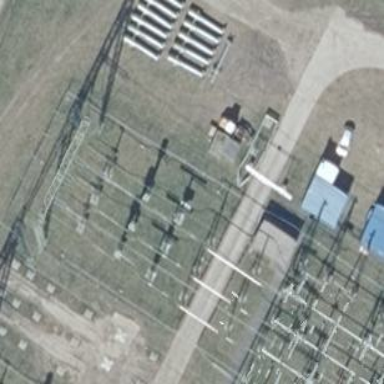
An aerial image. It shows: Outdoor switch with three cables connected.